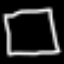
Label: square